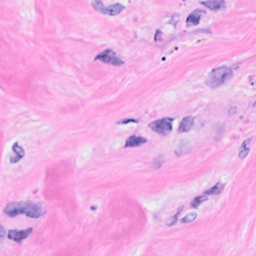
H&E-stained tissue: Breast